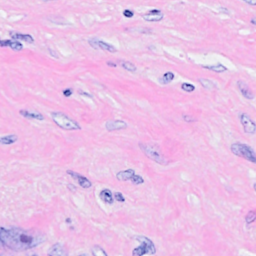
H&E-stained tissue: Breast